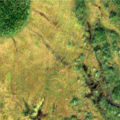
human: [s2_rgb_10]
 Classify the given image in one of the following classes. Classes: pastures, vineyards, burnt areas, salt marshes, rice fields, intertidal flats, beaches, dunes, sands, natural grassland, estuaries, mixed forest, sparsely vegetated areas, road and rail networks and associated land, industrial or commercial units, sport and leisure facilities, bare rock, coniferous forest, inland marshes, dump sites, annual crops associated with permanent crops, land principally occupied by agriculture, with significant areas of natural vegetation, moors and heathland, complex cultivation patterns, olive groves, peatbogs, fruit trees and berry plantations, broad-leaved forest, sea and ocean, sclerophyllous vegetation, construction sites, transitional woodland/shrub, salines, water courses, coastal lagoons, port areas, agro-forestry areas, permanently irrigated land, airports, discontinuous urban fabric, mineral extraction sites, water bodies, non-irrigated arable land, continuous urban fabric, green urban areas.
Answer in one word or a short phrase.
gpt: coniferous forest, mixed forest, peatbogs